Field crop: maize
Growth stage: 1
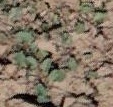
Species: convolvulus